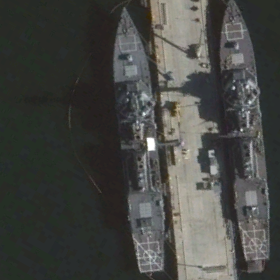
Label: destroyer